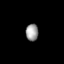
Tissue: lung
Cell type: Endothelial cells
Senescence score: 0.6051
Nuclear area (px): 208
Mean DAPI intensity: 155.471